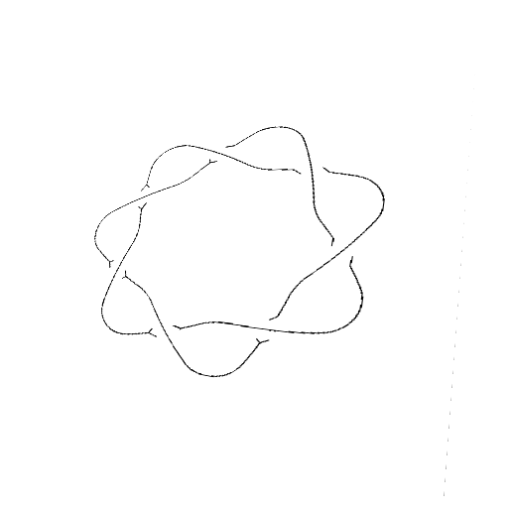
Crossing number: 7